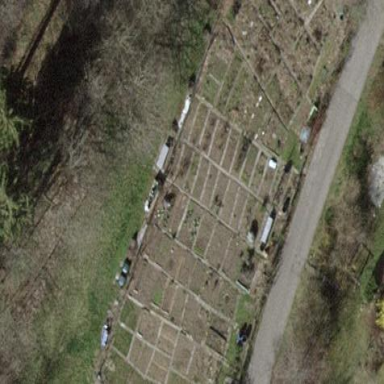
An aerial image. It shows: Area designated for allotments.